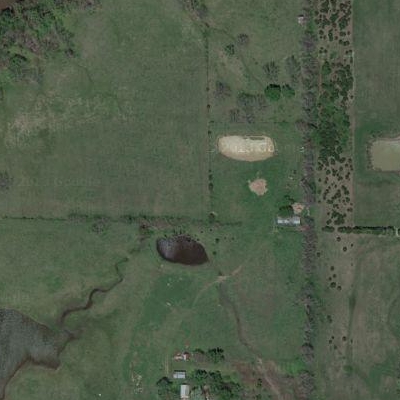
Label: Grass